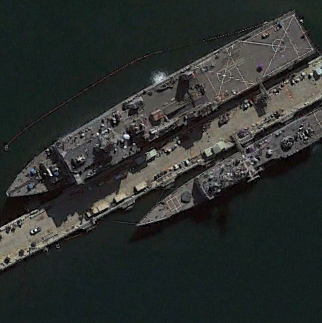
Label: combat